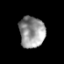
Tissue: prostate
Cell type: T cells
Senescence score: 0.3297
Nuclear area (px): 781
Mean DAPI intensity: 149.909